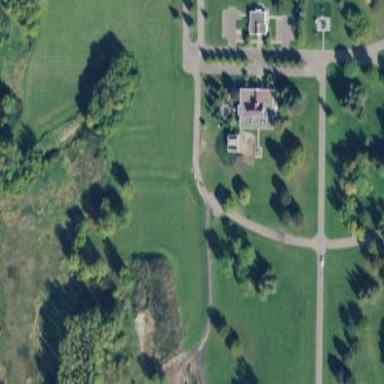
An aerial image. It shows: Cemetery.